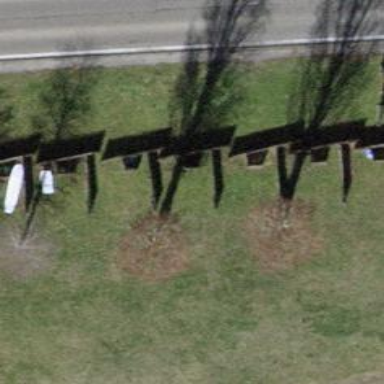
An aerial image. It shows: Wooden fence.